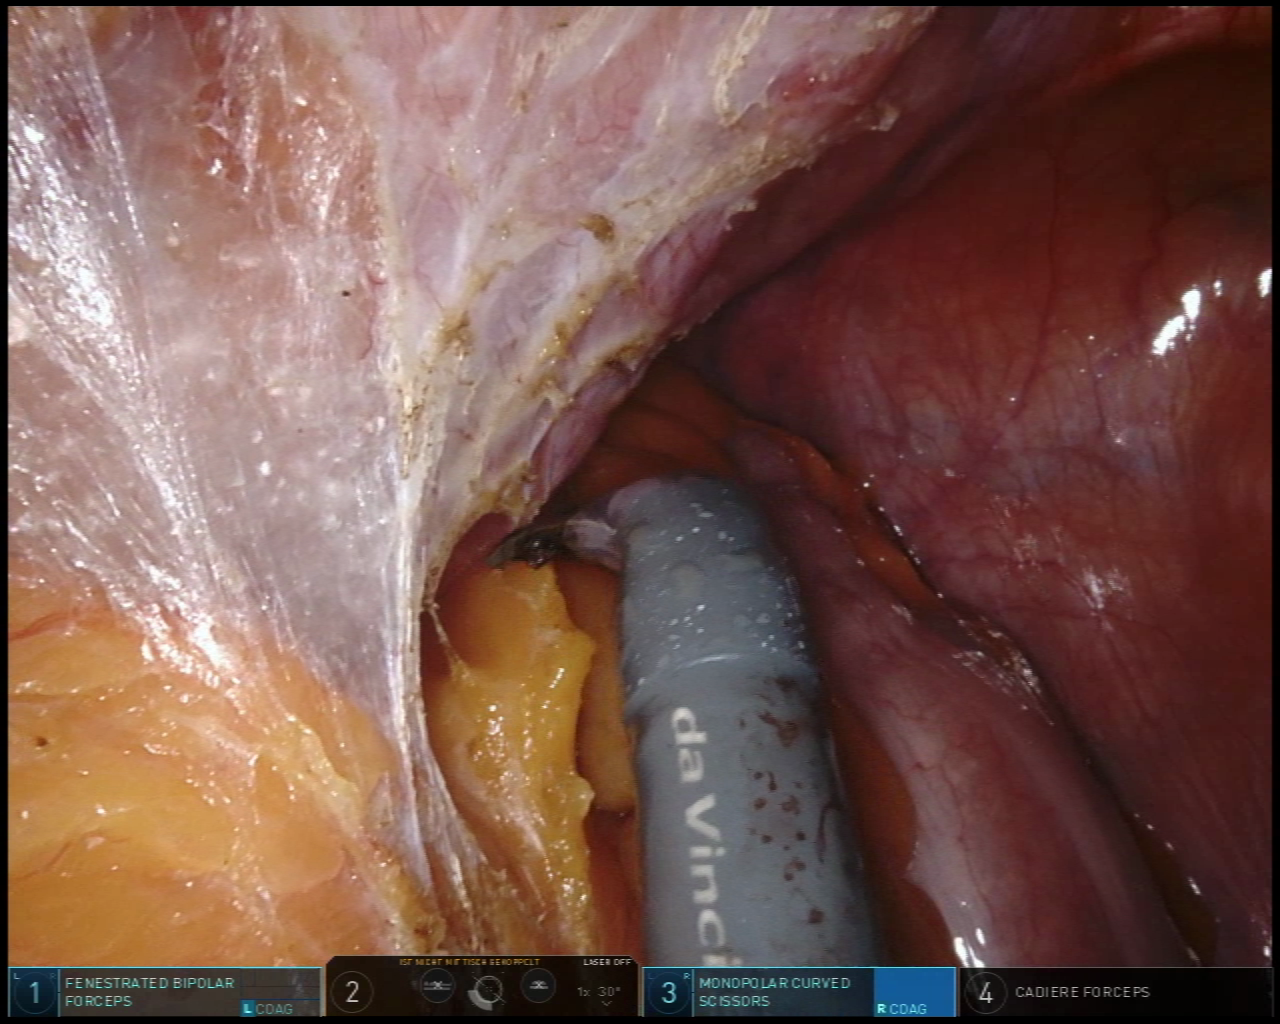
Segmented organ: abdominal_wall
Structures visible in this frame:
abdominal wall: yes
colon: yes
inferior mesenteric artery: no
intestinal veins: no
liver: no
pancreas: no
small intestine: no
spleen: no
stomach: no
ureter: no
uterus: no
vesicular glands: no